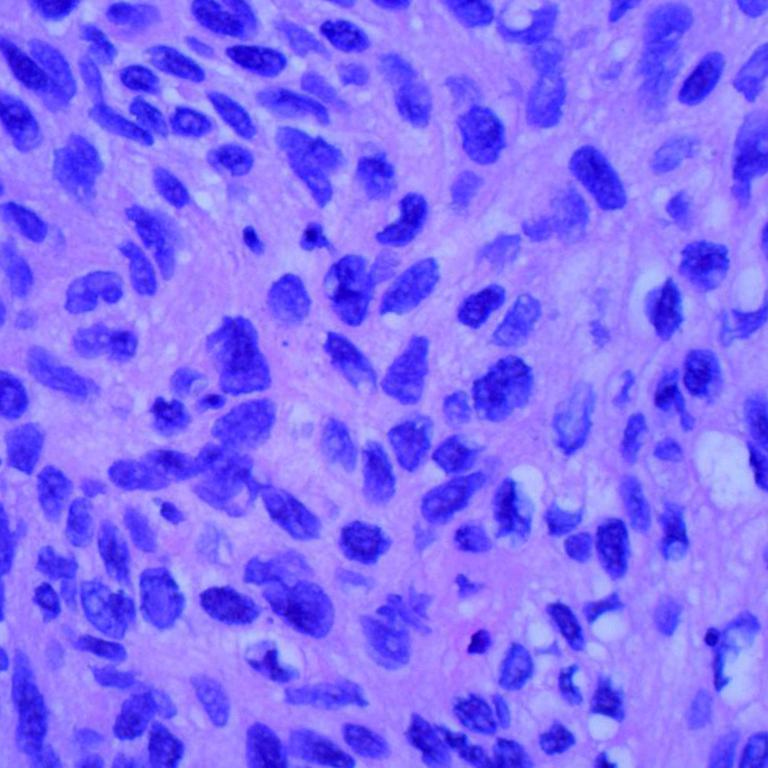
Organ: lung
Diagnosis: squamous carcinomas